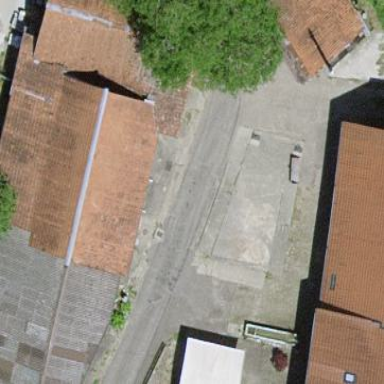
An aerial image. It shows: Rural barn.